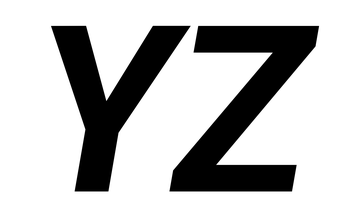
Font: Roboto-Italic_Bold_Italic